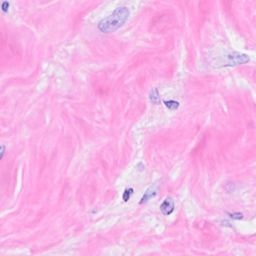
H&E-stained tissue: Breast